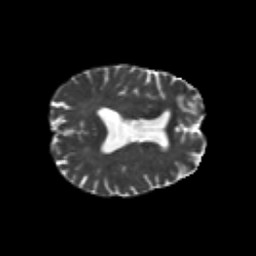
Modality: T2w
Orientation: axial
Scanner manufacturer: siemens
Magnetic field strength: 3 T
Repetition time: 6.8 s
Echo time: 0.093 s